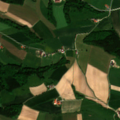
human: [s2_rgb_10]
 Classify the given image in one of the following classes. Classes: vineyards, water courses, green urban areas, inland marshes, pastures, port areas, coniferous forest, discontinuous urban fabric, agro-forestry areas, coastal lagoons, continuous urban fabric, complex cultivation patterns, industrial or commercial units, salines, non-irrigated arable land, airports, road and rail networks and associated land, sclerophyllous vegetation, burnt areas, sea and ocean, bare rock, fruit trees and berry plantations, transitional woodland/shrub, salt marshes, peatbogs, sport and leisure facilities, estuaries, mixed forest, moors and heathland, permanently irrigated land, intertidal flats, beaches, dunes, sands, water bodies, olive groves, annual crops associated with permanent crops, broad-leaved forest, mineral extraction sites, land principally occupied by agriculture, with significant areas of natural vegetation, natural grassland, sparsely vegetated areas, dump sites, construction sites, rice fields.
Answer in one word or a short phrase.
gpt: non-irrigated arable land, complex cultivation patterns, land principally occupied by agriculture, with significant areas of natural vegetation, mixed forest